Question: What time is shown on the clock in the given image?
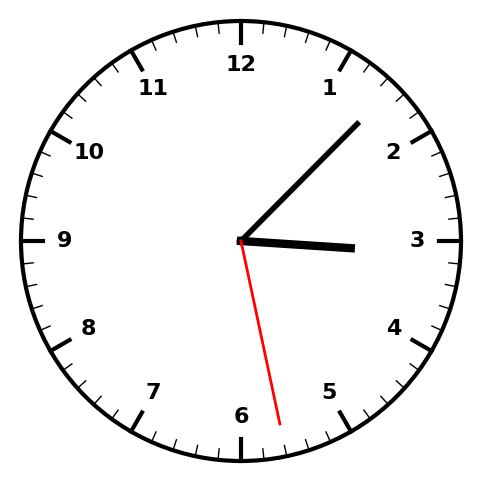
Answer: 03:07:28